Question: I want yo Change a color of nave when user click on other nav button i don't no how can i do this by code here is a image below:

when user click in abut then that color should be change in orange and home page active orange color will be black and about will be orange. i want to do this by JavaScript. here is a code lines below.
'''
<div class="container clearfix">
<nav id="menu" class="navigation"
role="navigation" style="float: left">
<a href="#">Show navigation</a>
<ul id="nav">
<li class="active"><a href="Default.aspx">Home</a></li>
<li><a href="About.aspx">About</a></li>
<li><a href="TP.aspx">T-P</a></li>
<li><a href="MP.aspx">M-P</a></li>
<li><a href="BM.aspx">B-M</a></li>
<li><a href="RB.aspx">R-B</a></li>
<li><a href="LC.aspx">L-C</a></li>
</ul>
</nav>
</div>
'''
i use this JavaScript for change this.
'''
<script type="text/javascript" src="http://ajax.googleapis.com/ajax/libs/
jquery/1.5.2/jquery.min.js"></script>
<script type="text/javascript">
var make_button_active = function()
{
//Get item siblings
var siblings =($(this).siblings());
//Remove active class on all buttons
siblings.each(function (index)
{
$(this).removeClass('active');
} )
//Add the clicked button class
$(this).addClass('active');}
//Attach events to menu
$(document).ready(
function()
{
$(".menu li").click(make_button_active);
} )
</script>
'''
but nothing happen please let me know how can i do this. anyone have any Idea?
Thank You
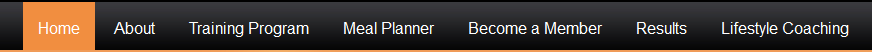
Answer: Hi more simple way to chafe class in li
'''
string thisURL = this.Page.GetType().Name.ToString();
switch (thisURL)
{
case "home_aspx":
lihome.Attributes.Add("class", "Active");
break;
case "support_aspx":
lisupport.Attributes.Add("class", "Active");
break;
case "logout_aspx":
lilogout.Attributes.Add("class", "Active");
break;
}
'''
need to do this code on load event of page and it will working that vote for this solution=)